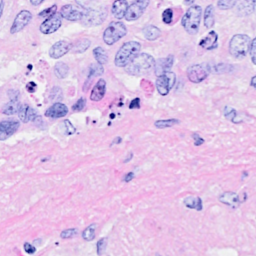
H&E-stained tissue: Breast